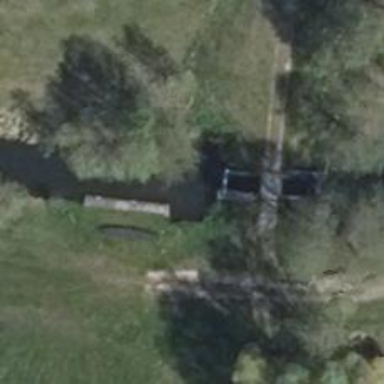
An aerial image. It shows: Lock gate along waterway.